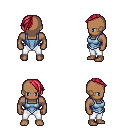
a pixel art fantasy rpg character, male body template, human, dark skin, blue vest, white pants, ruby red long mohawk hairstyle, four views (front, back, left, right), 2x2 character sprite sheet, small pixel art, hard edges, no anti-aliasing